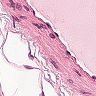
Metastatic tissue present: no